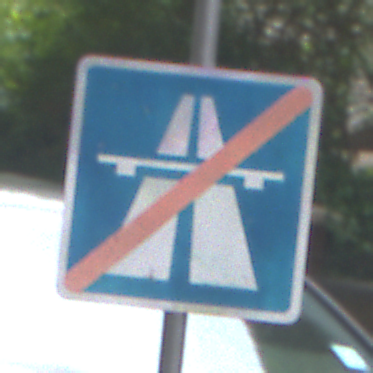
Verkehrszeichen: EndeAutbahn
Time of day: MorningAfternoon
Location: Outdoor (Urban)
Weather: Overcast
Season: NotSpecified
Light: Natural